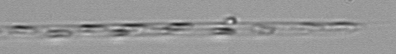
Label: Rhizosolenia